Question: I am putting some icons in my jtable's cell but problem is it is changing it's background color to table's background color....i want it to change it to row's background color...and also when it is selected it does't show the selection...Here is my code how i am setting icons....
'''
Users user;
ConsoleUsersListTbl.getColumnModel().getColumn(1).setCellRenderer(new ImageRender());
DefaultTableModel userTableModel = (DefaultTableModel) ConsoleUsersListTbl.getModel();
for (int i = 0; i < userList.size()-1; i++) {
user = userList.get(i);
javax.swing.ImageIcon image_icon = new javax.swing.ImageIcon(user.getUser_image());
if (image_icon.getIconWidth() > 32 || image_icon.getIconWidth() > 32) {
InputStream in = new ByteArrayInputStream(user.getUser_image());
BufferedImage buff_image;
try {
buff_image = ImageIO.read(in);
int type = buff_image.getType() == 0 ? BufferedImage.TYPE_INT_ARGB : buff_image.getType();
BufferedImage resizedImage = resizeImage(buff_image, type);
image_icon.setImage(resizedImage);
userTableModel.setValueAt(image_icon, i, 1);
} catch (IOException ex) {
Logger.getLogger(MainFrame.class.getName()).log(Level.SEVERE, null, ex);
}
} else {
userTableModel.setValueAt(image_icon, i, 1);
}
'''
and here is the out put......

> Edit1
here is my Image Render class ;and making setOpaque true makes my icons white..
'''
public class ImageRender extends DefaultTableCellRenderer {
JLabel lable = new JLabel();
@Override
public Component getTableCellRendererComponent(JTable table, Object value, boolean isSelected, boolean hasFocus, int row, int column) {
lable.setIcon((ImageIcon)value);
lable.setOpaque(true);
return lable;
}
}
'''
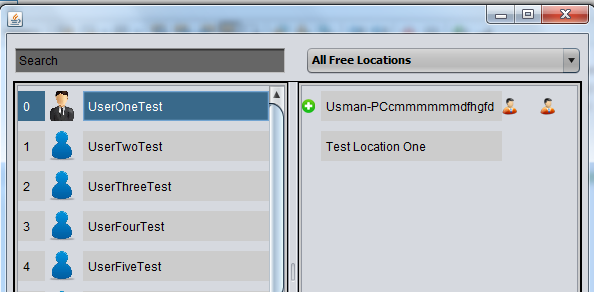
Answer: I think you need to implement the custom cell renderer as discussed <URL>.